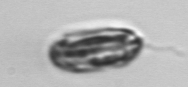
Label: Katodinium_or_Torodinium